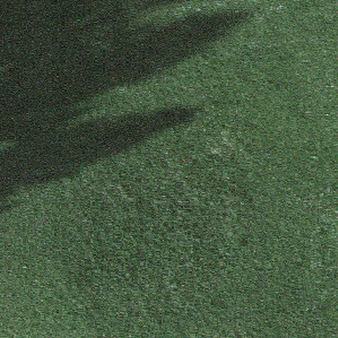
Label: other